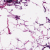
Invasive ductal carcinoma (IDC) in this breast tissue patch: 0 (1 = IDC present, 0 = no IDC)